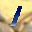
Label: 1